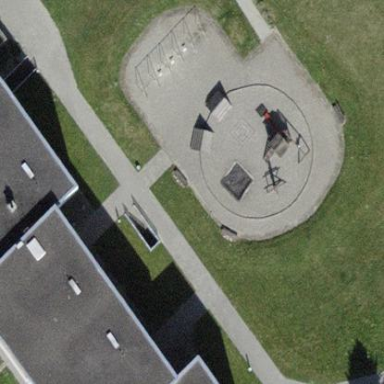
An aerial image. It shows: Playground area for leisure land.